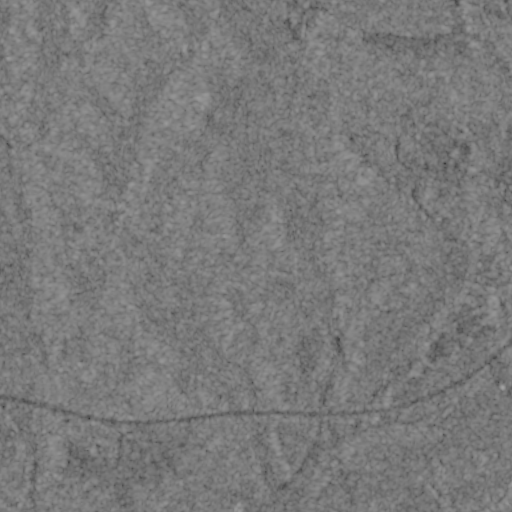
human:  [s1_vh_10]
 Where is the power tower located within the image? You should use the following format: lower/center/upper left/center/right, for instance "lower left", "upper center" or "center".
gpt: The power tower is located in the center right of the image.
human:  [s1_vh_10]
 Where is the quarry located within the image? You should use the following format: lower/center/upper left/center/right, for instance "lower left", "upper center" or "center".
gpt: There is no quarry in the image.

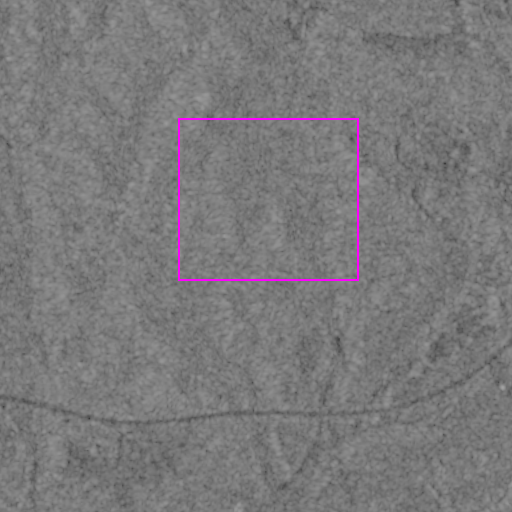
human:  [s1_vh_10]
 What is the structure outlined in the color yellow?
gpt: There is no yellow outline.
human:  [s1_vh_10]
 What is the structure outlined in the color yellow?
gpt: There is no structure outlined in yellow.